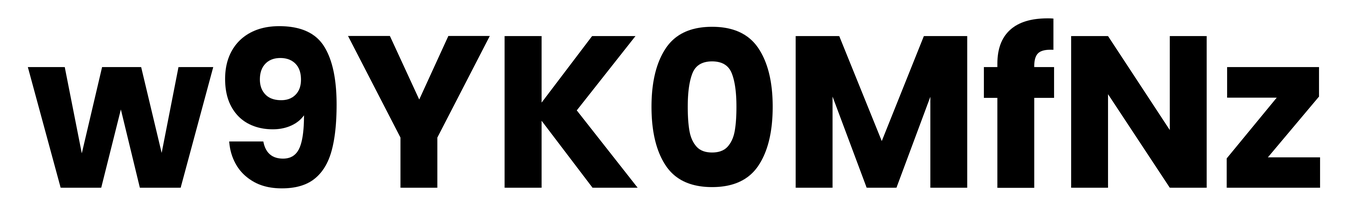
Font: Poppins-Bold